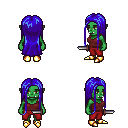
a pixel art fantasy rpg character, female body template, orc, green skin, maroon pirate shirt, red pants, blue extra-long hairstyle, gold boots, dagger, four views (front, back, left, right), 2x2 character sprite sheet, small pixel art, hard edges, no anti-aliasing